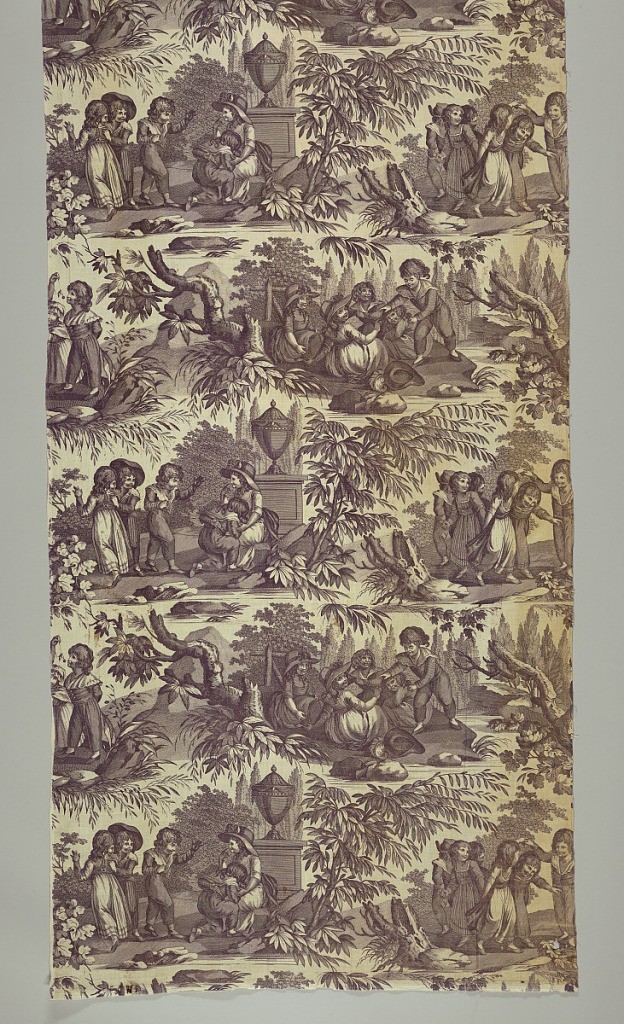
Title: Textile
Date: ca. 1800
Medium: cotton Technique: printed by engraved plate on plain weave
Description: Scenes of children playing. In dark purple on white.